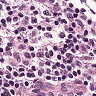
Metastatic tissue present: no